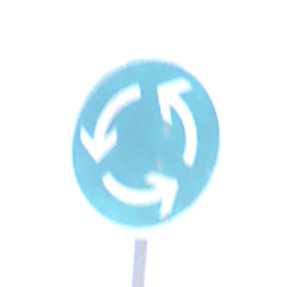
Verkehrszeichen: Kreisverkehr
Umgebung: Outdoor, Nature
Tageszeit: MorningAfternoon
Wetter: Clear
Licht: Natural
Jahreszeit: NotSpecified
Kontrast: HighContrast